Field crop: tomato
Growth stage: 1
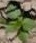
Species: solanum